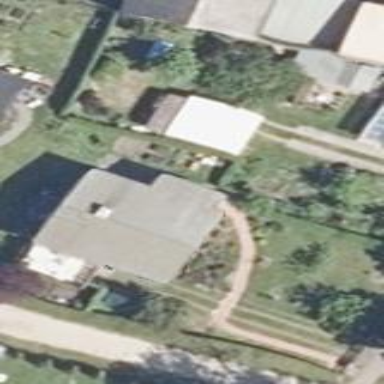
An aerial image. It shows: Simple house.